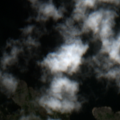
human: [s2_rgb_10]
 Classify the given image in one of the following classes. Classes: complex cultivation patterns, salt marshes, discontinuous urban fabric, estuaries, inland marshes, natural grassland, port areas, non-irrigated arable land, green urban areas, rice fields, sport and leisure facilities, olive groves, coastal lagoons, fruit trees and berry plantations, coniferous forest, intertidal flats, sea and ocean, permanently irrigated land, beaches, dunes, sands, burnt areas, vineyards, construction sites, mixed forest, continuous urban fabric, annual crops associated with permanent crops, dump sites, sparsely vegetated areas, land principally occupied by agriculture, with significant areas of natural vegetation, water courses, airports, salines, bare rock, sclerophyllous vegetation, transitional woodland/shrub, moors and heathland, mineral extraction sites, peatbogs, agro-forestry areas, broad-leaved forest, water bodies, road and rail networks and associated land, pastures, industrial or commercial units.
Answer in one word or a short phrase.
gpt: bare rock, sea and ocean